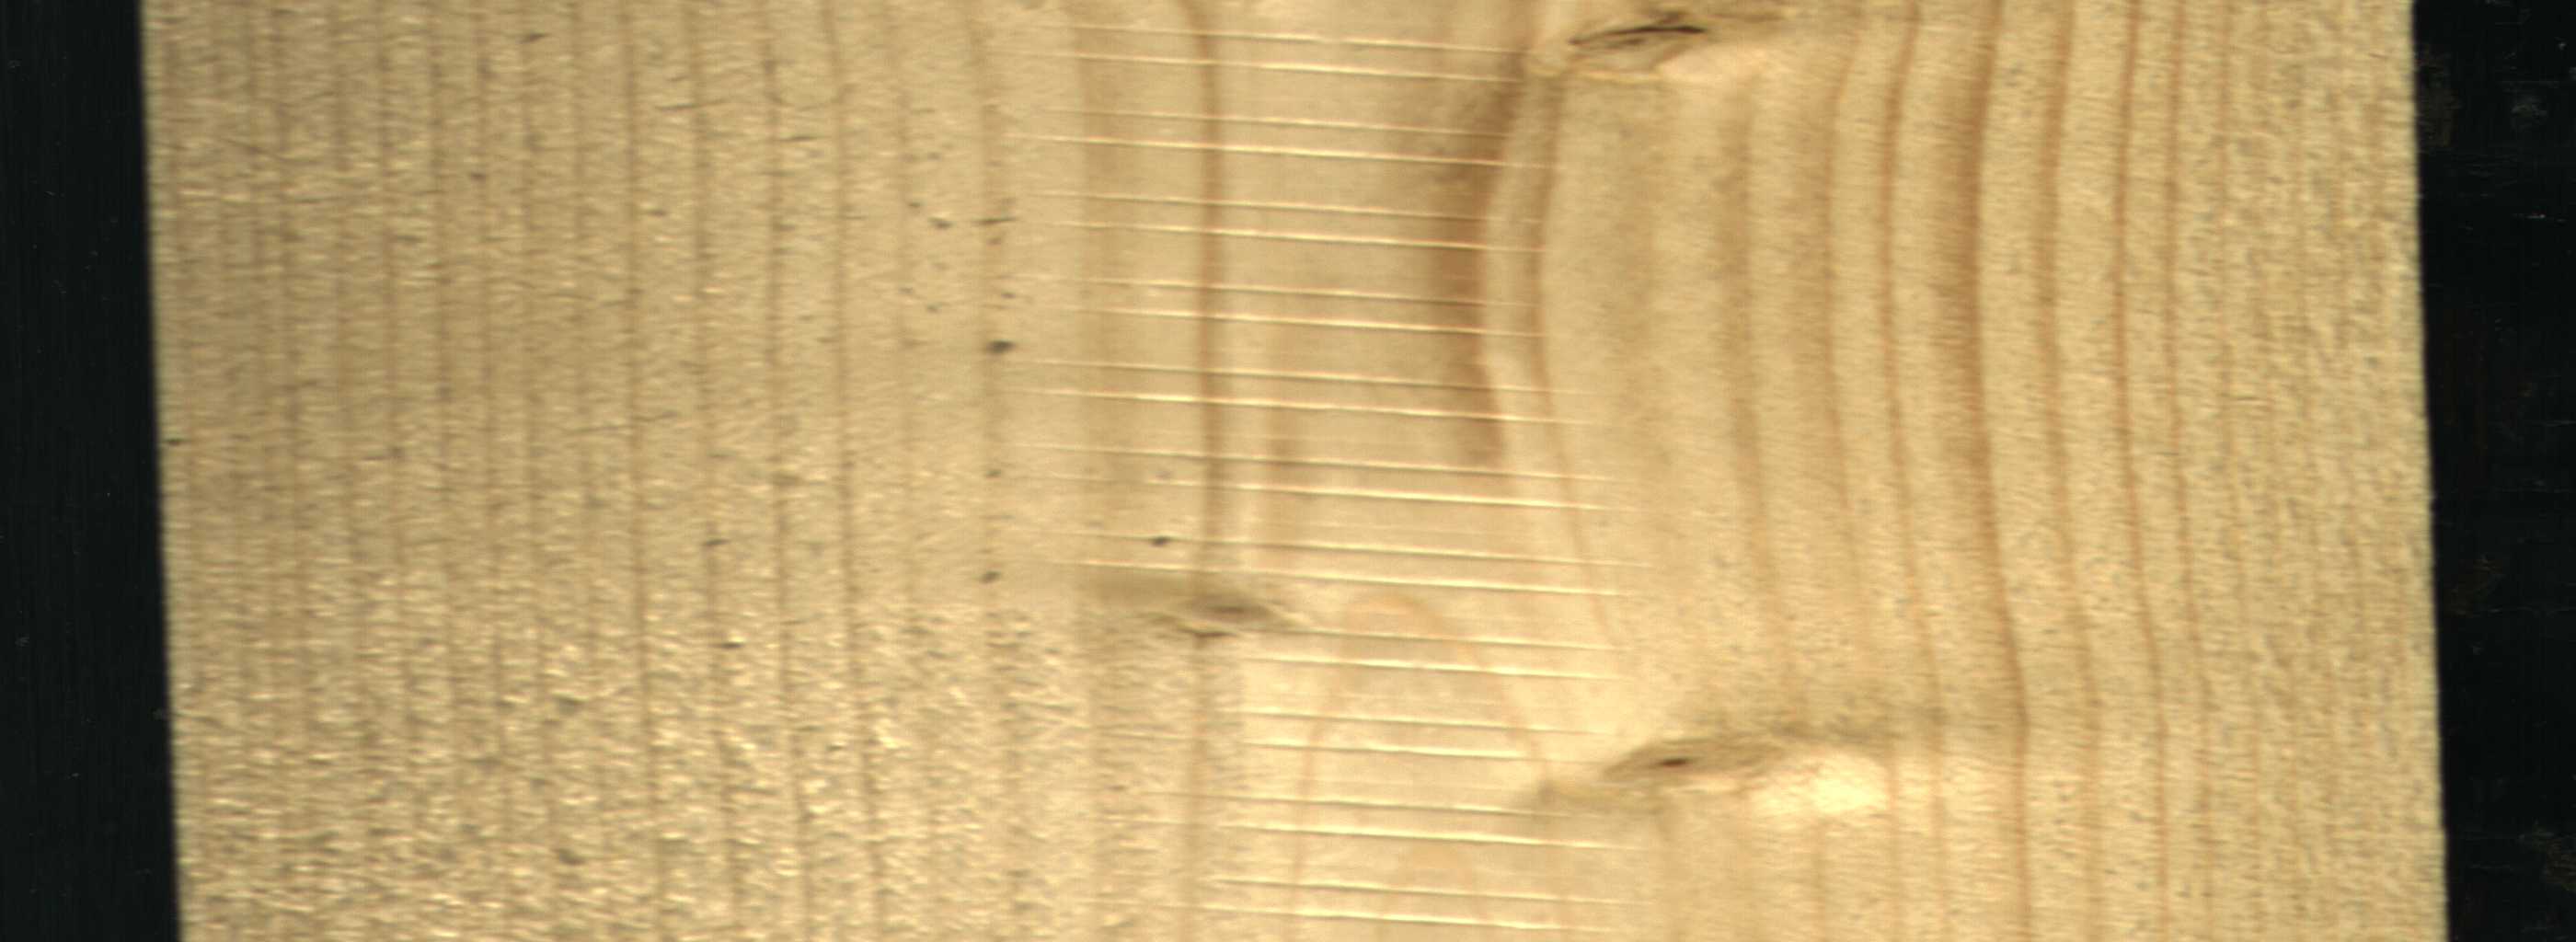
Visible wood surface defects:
Live_Knot
Live_Knot